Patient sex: F
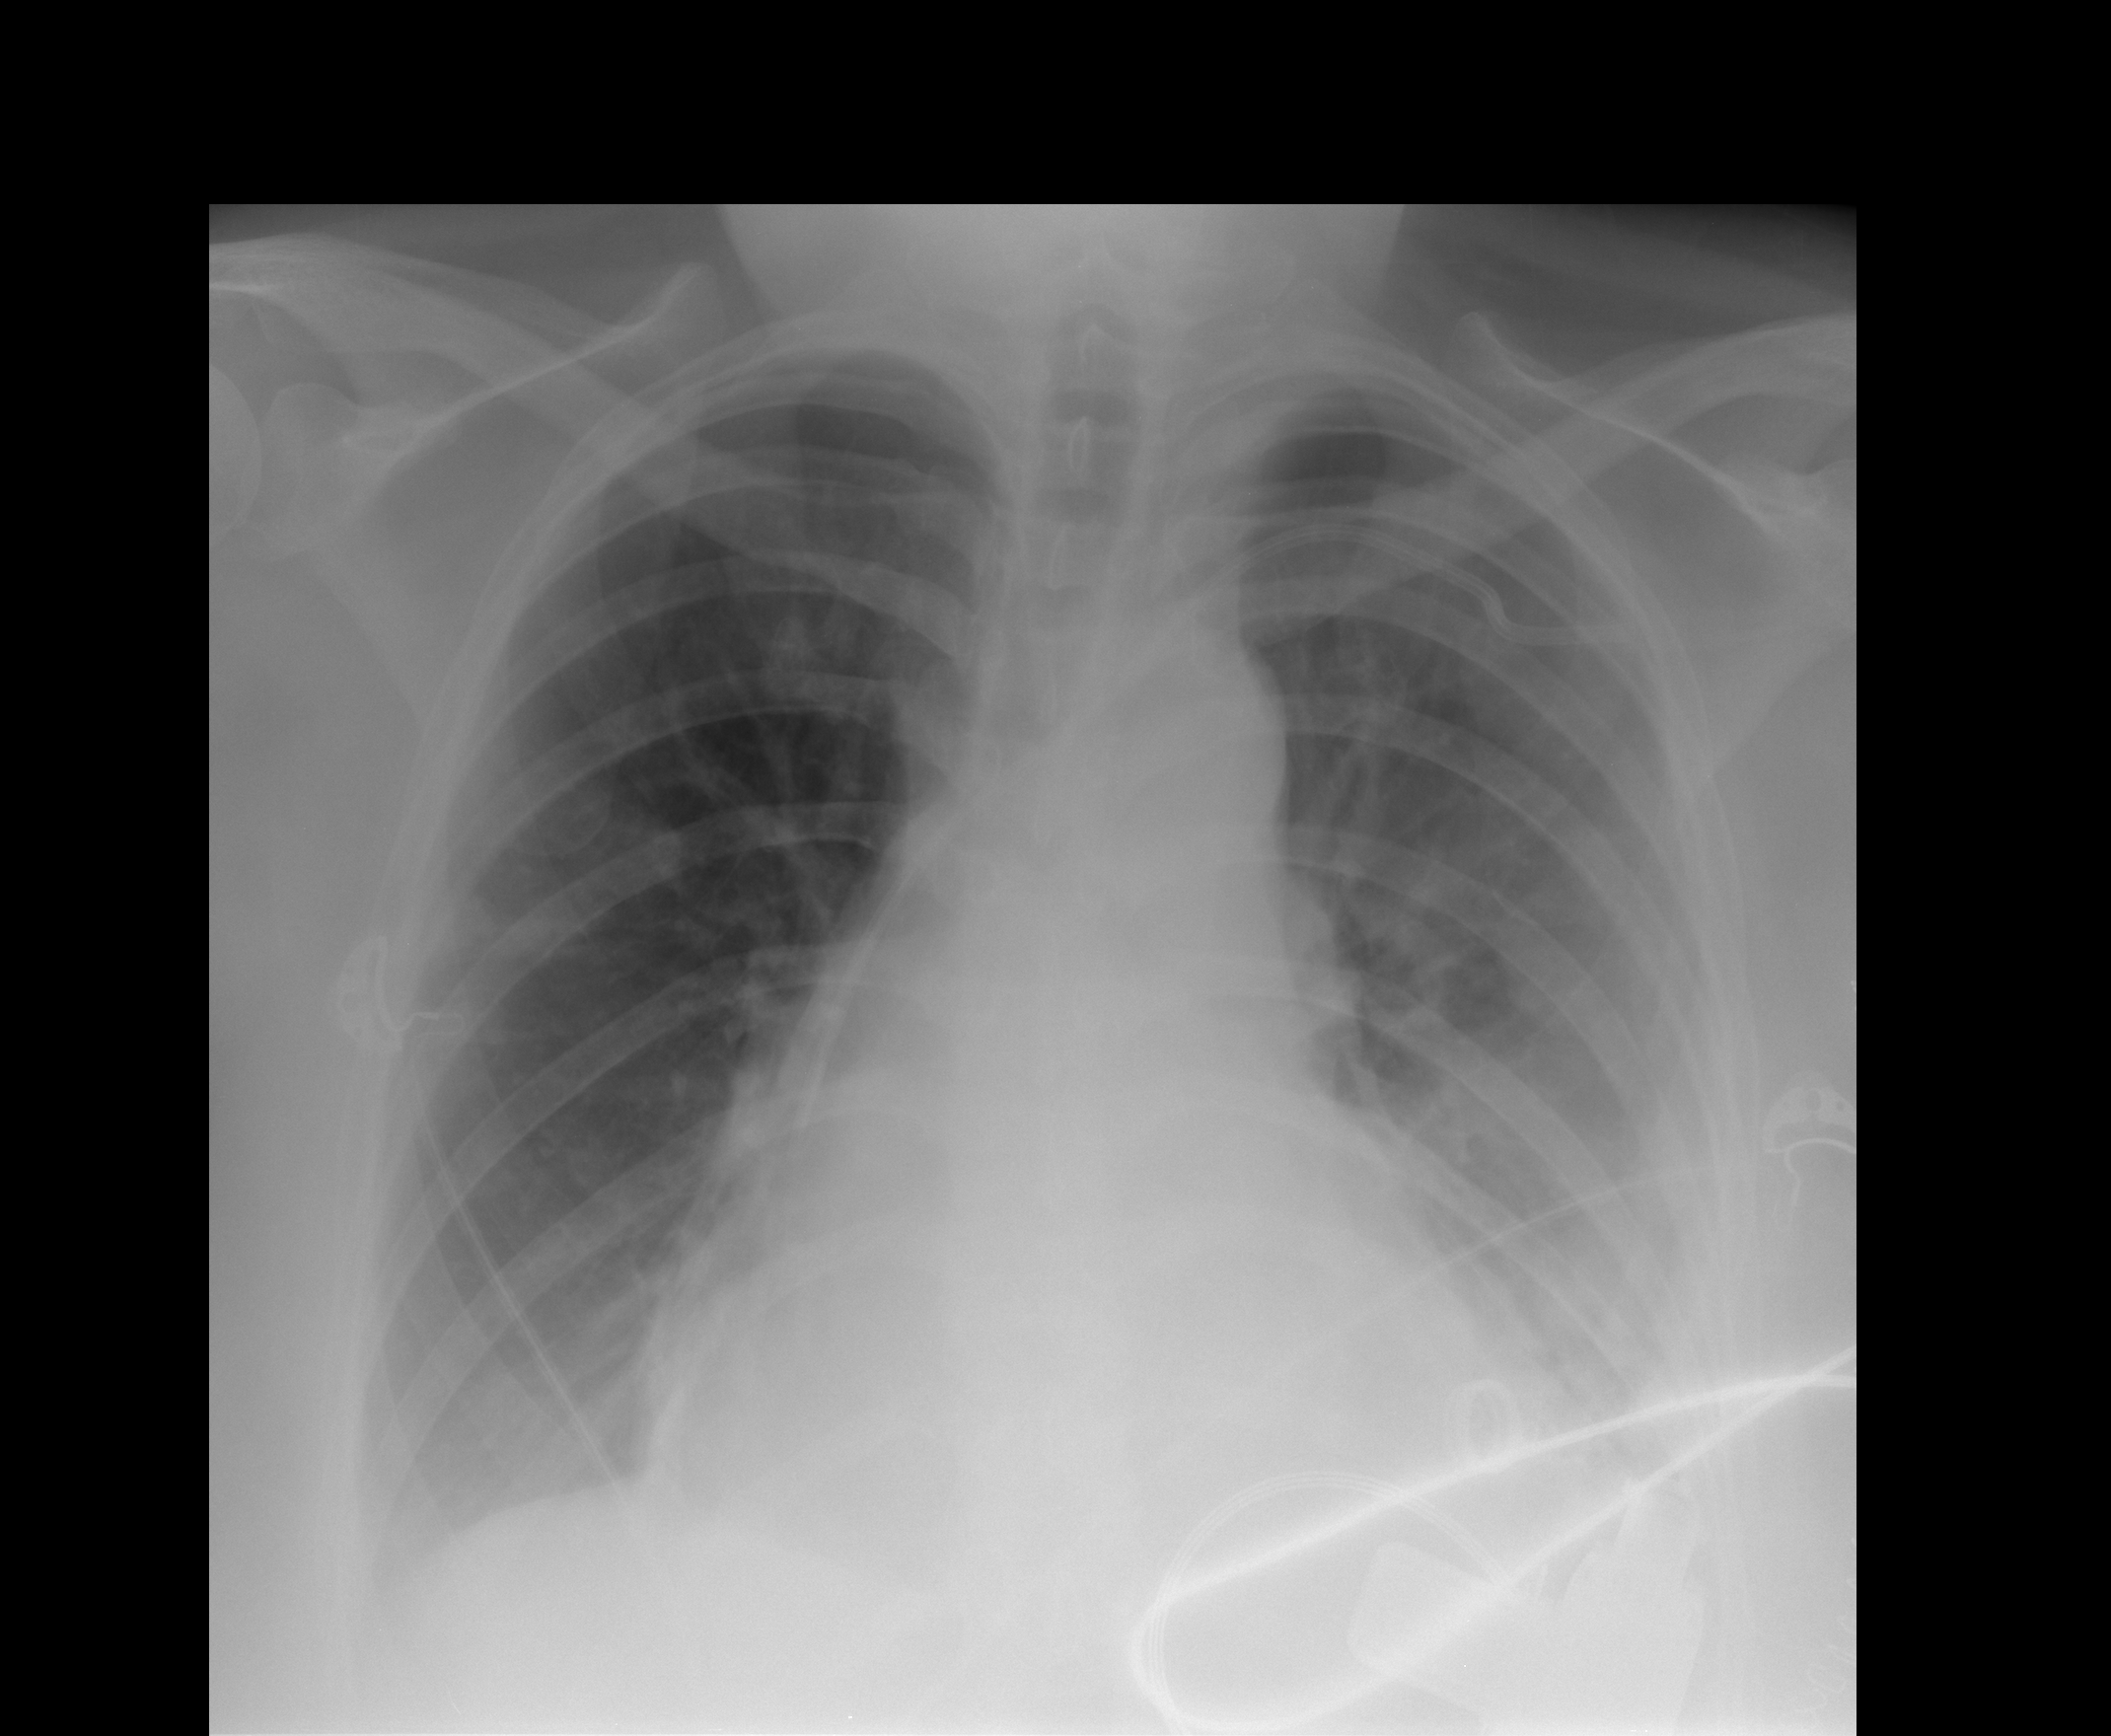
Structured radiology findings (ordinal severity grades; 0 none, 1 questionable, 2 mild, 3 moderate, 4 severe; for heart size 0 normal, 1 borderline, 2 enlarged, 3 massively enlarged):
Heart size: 3
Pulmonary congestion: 2
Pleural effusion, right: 1
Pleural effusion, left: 3
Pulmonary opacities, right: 0
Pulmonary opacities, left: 0
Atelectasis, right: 0
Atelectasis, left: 0